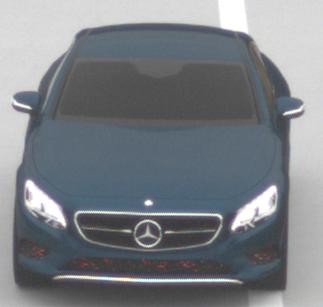
Make: Mercedes-Benz
Model: S 400 Coupé
Detailed model: S-Class (217) Coupé
Model produced from: 2015/10
Model produced until: 2017/09
Doors: 2
Color: blue
Road condition: dry road
Daytime: midday
Contrast: low contrast